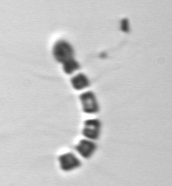
Label: Chaetoceros